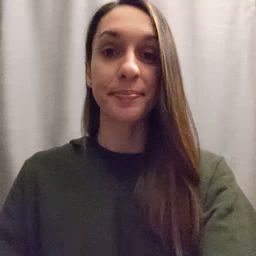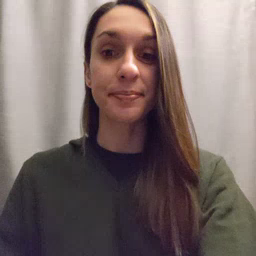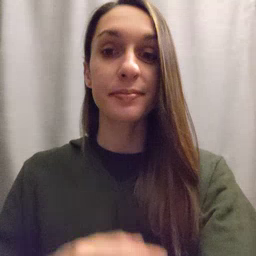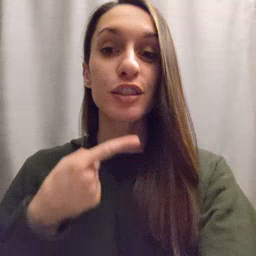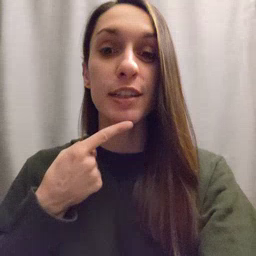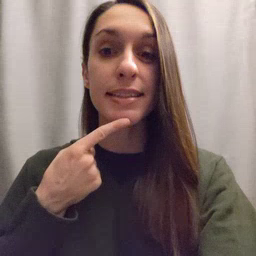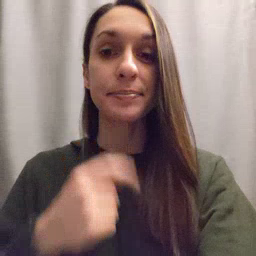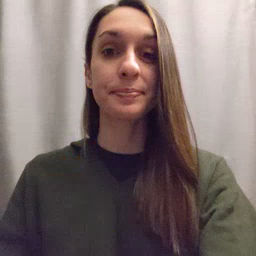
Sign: chin